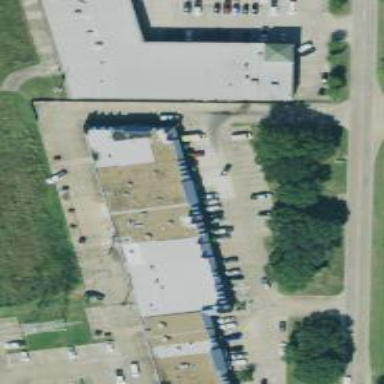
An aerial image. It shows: Veterinary facility.